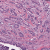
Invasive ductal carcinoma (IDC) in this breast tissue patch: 1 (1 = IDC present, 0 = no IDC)